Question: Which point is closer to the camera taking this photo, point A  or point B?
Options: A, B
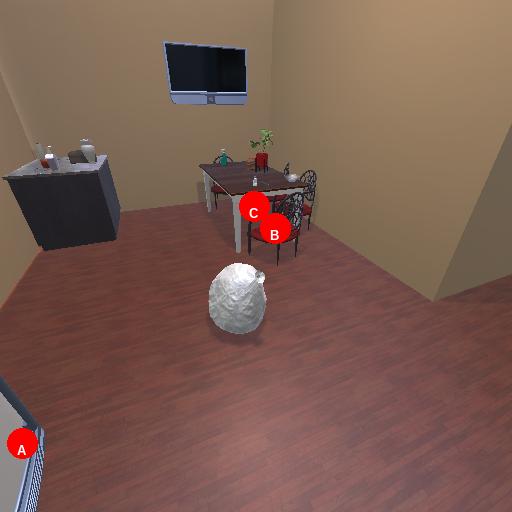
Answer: A